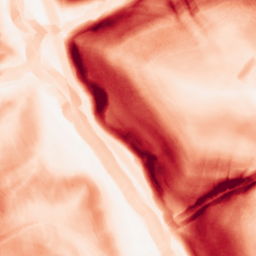
Category: morphological
Decomposition family: morphological_gradient
Decomposition parameters: size: 7
shape: diamond
Upsampling method: bspline
Upsampling parameters: scale: 2
Upsampling scale: 2